Aerial crown-view tile of a tropical tree (Barro Colorado Island, Panama), acquired 20250124:
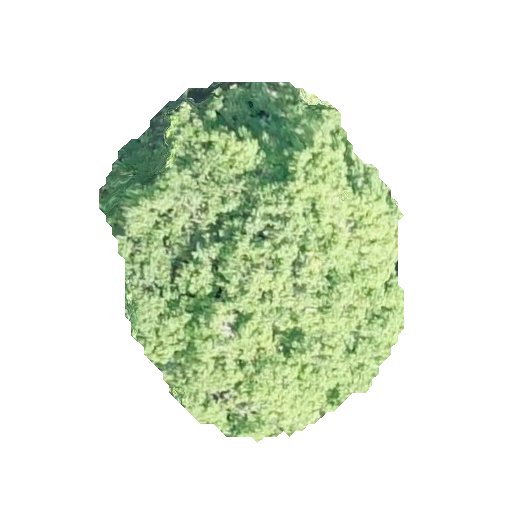
Species: Astronium graveolens
GBIF accepted scientific name: Astronium graveolens
Crown area: 120.469 m²